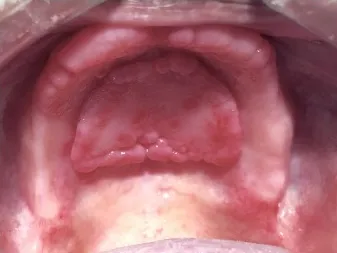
(a) Inflammatory papillary hyperplasia caused by vacuum chamber.
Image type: pathology (gram)